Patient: sex F, age 40
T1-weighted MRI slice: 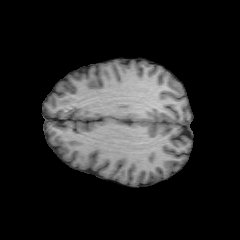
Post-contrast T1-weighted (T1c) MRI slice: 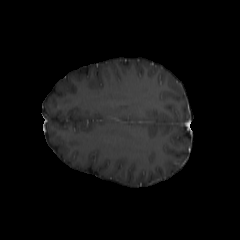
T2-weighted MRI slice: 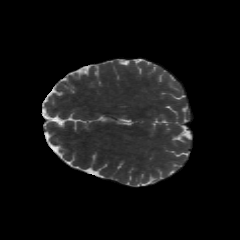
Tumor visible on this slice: no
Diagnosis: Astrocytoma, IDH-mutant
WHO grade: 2